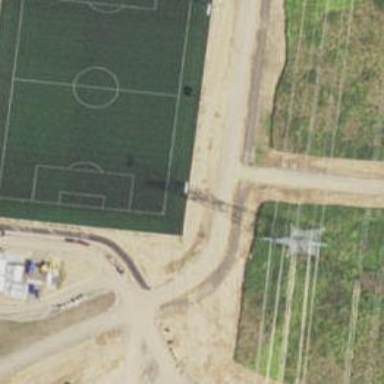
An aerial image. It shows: Artificial turf soccer pitch for leisure sport activities.